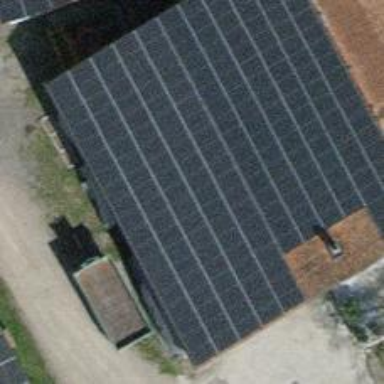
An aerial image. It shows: Small solar photovoltaic panel generator on the roof of building.